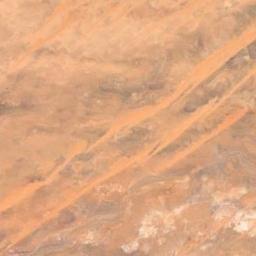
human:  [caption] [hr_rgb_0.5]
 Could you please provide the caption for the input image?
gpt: The desert is full of yellow sand .

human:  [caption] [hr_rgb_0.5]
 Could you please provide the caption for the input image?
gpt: This is a strip of ginger desert .

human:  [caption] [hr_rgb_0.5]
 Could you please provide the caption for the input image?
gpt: There are many lines in the desert .

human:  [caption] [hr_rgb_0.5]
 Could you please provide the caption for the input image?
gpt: The desert has yellow sand and flat terrain .

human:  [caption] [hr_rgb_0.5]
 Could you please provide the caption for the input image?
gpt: A desert covered with bare land and some white rocks .